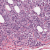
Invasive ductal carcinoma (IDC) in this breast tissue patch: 1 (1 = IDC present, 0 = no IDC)